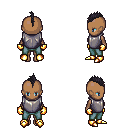
a pixel art fantasy rpg character, female body template, human, dark skin, steel chest armor, teal pants, raven mohawk hairstyle, gold gloves, gold boots, four views (front, back, left, right), 2x2 character sprite sheet, small pixel art, hard edges, no anti-aliasing